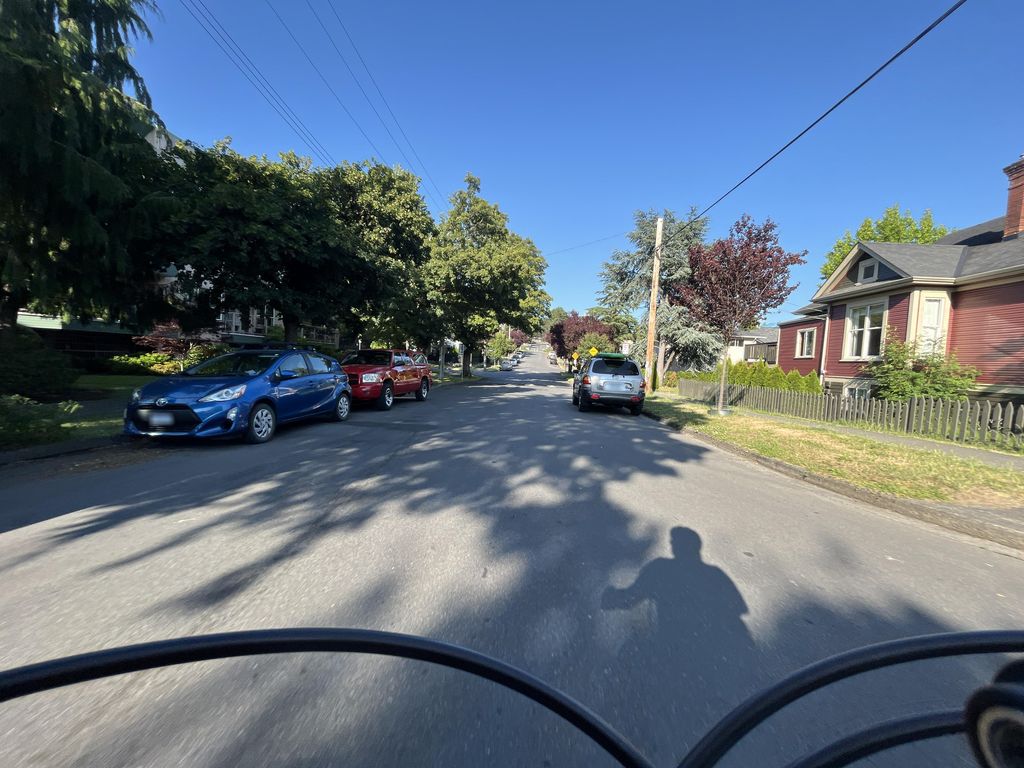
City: victoria